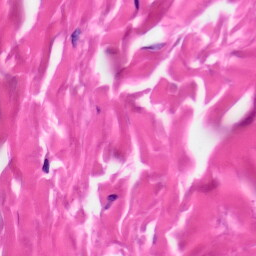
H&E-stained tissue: Skin